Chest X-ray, AP view. Patient: 66 years old, sex F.
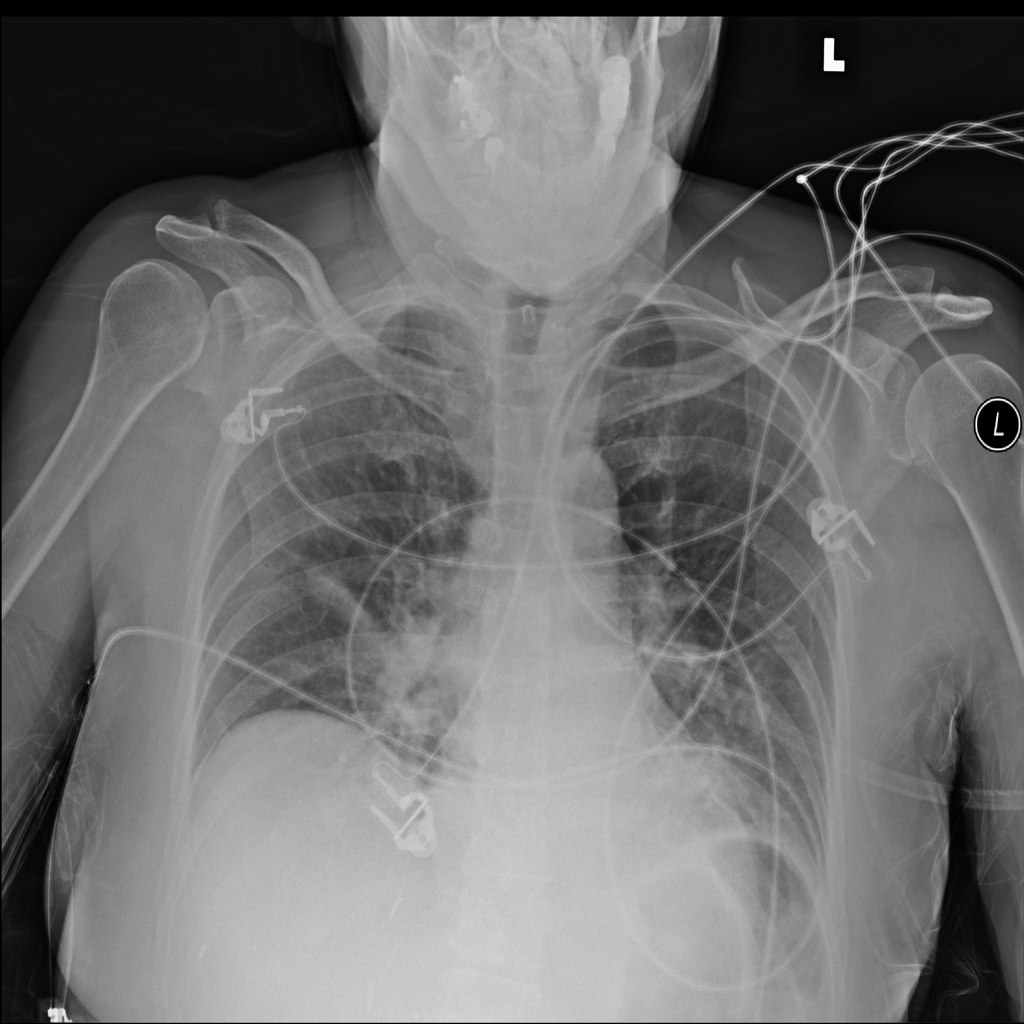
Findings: Effusion